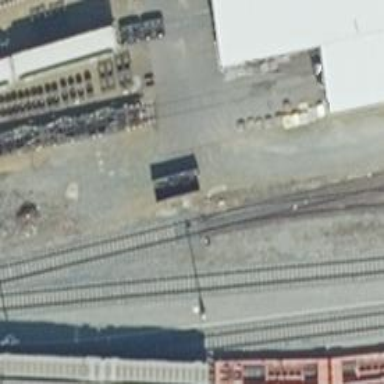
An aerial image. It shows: Railway yard used for servicing trains.